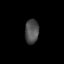
Tissue: lung
Cell type: Epithelial cells
Senescence score: 0.1384
Nuclear area (px): 325
Mean DAPI intensity: 78.702